Question: I want to format a ms value to a "minutes:seconds" value of two digits, by two digits I mean "00:00" but what I get is "0:0".
This is an example:

I want to show "02:04" instead "2:4"
This is my code:
'''
Label_TrackPosition.Text = Format_Time(sender.value)
Private Function Format_Time(ByVal MilliSeconds As Int64) As String
Dim Time As New TimeSpan(TimeSpan.TicksPerMillisecond * MilliSeconds)
Return String.Format("{0}:{1}", Time.Minutes, Time.Seconds)
End Function
'''
> UPDATE:
To solve this problem I did this, but I know exists a easy and improved way to do this:
'''
Private Function Format_Time(ByVal MilliSeconds As Int64) As String
Dim Time As New TimeSpan(TimeSpan.TicksPerMillisecond * MilliSeconds)
Select Case Time.Minutes.ToString.Length
Case 1
Select Case Time.Seconds.ToString.Length
Case 1
Return String.Format("0{0}:0{1}", Time.Minutes, Time.Seconds)
Case 2
Return String.Format("0{0}:{1}", Time.Minutes, Time.Seconds)
End Select
Case 2
Select Case Time.Seconds.ToString.Length
Case 1
Return String.Format("{0}:0{1}", Time.Minutes, Time.Seconds)
Case 2
Return String.Format("{0}:{1}", Time.Minutes, Time.Seconds)
End Select
End Select
' Return String.Format("{0}:{1}", Time.Minutes, Time.Seconds)
End Function
'''
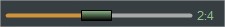
Answer: You'll want to look at <URL> for help on formats available.
That suggests you can use this as your whole method pretty much:
'''
Return TimeSpan.FromMilliseconds(MilliSeconds).ToString("mm\:ss")
'''
This is using the static 'FromMilliseconds' method which takes a 'double' but your 'Int64' will convert to that implicitly.
See <URL>.